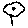
Label: flower